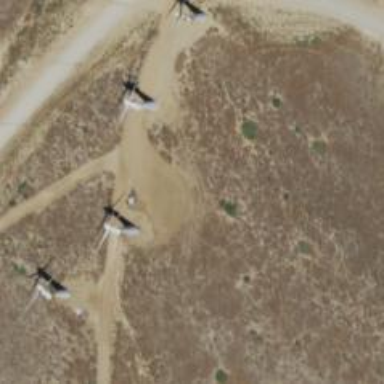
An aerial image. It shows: Wind power generator employing wind turbines.